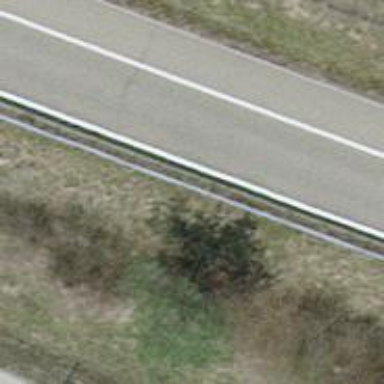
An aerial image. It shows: Asphalt motorway link.